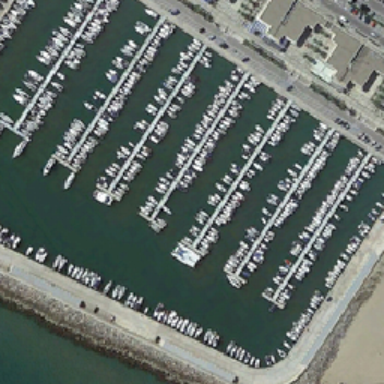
There are many tall trees on the road .